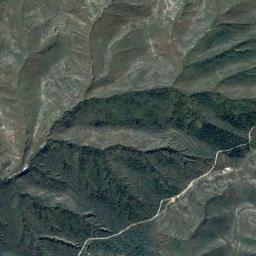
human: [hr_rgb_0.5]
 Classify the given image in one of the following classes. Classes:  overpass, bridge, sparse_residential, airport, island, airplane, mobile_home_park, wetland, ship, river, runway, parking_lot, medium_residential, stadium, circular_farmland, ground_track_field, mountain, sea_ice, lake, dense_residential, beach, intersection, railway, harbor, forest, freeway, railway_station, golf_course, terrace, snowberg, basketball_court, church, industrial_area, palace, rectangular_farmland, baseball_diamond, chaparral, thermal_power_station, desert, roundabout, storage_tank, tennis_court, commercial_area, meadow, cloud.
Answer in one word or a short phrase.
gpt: mountain